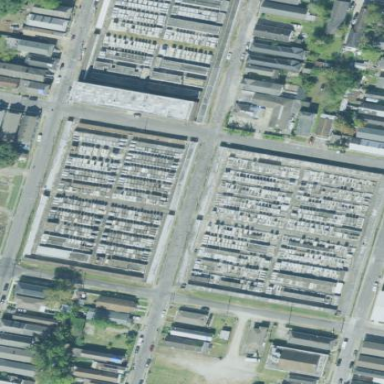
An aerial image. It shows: Cemetery.